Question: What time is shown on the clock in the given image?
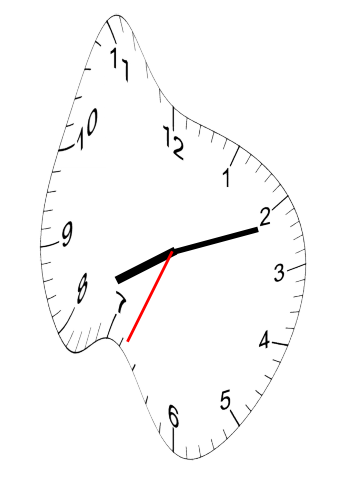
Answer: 08:11:34